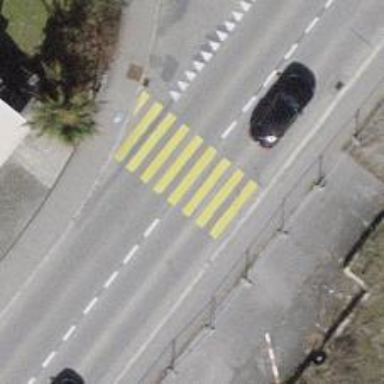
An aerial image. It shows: Marked zebra crossing on the road.